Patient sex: M
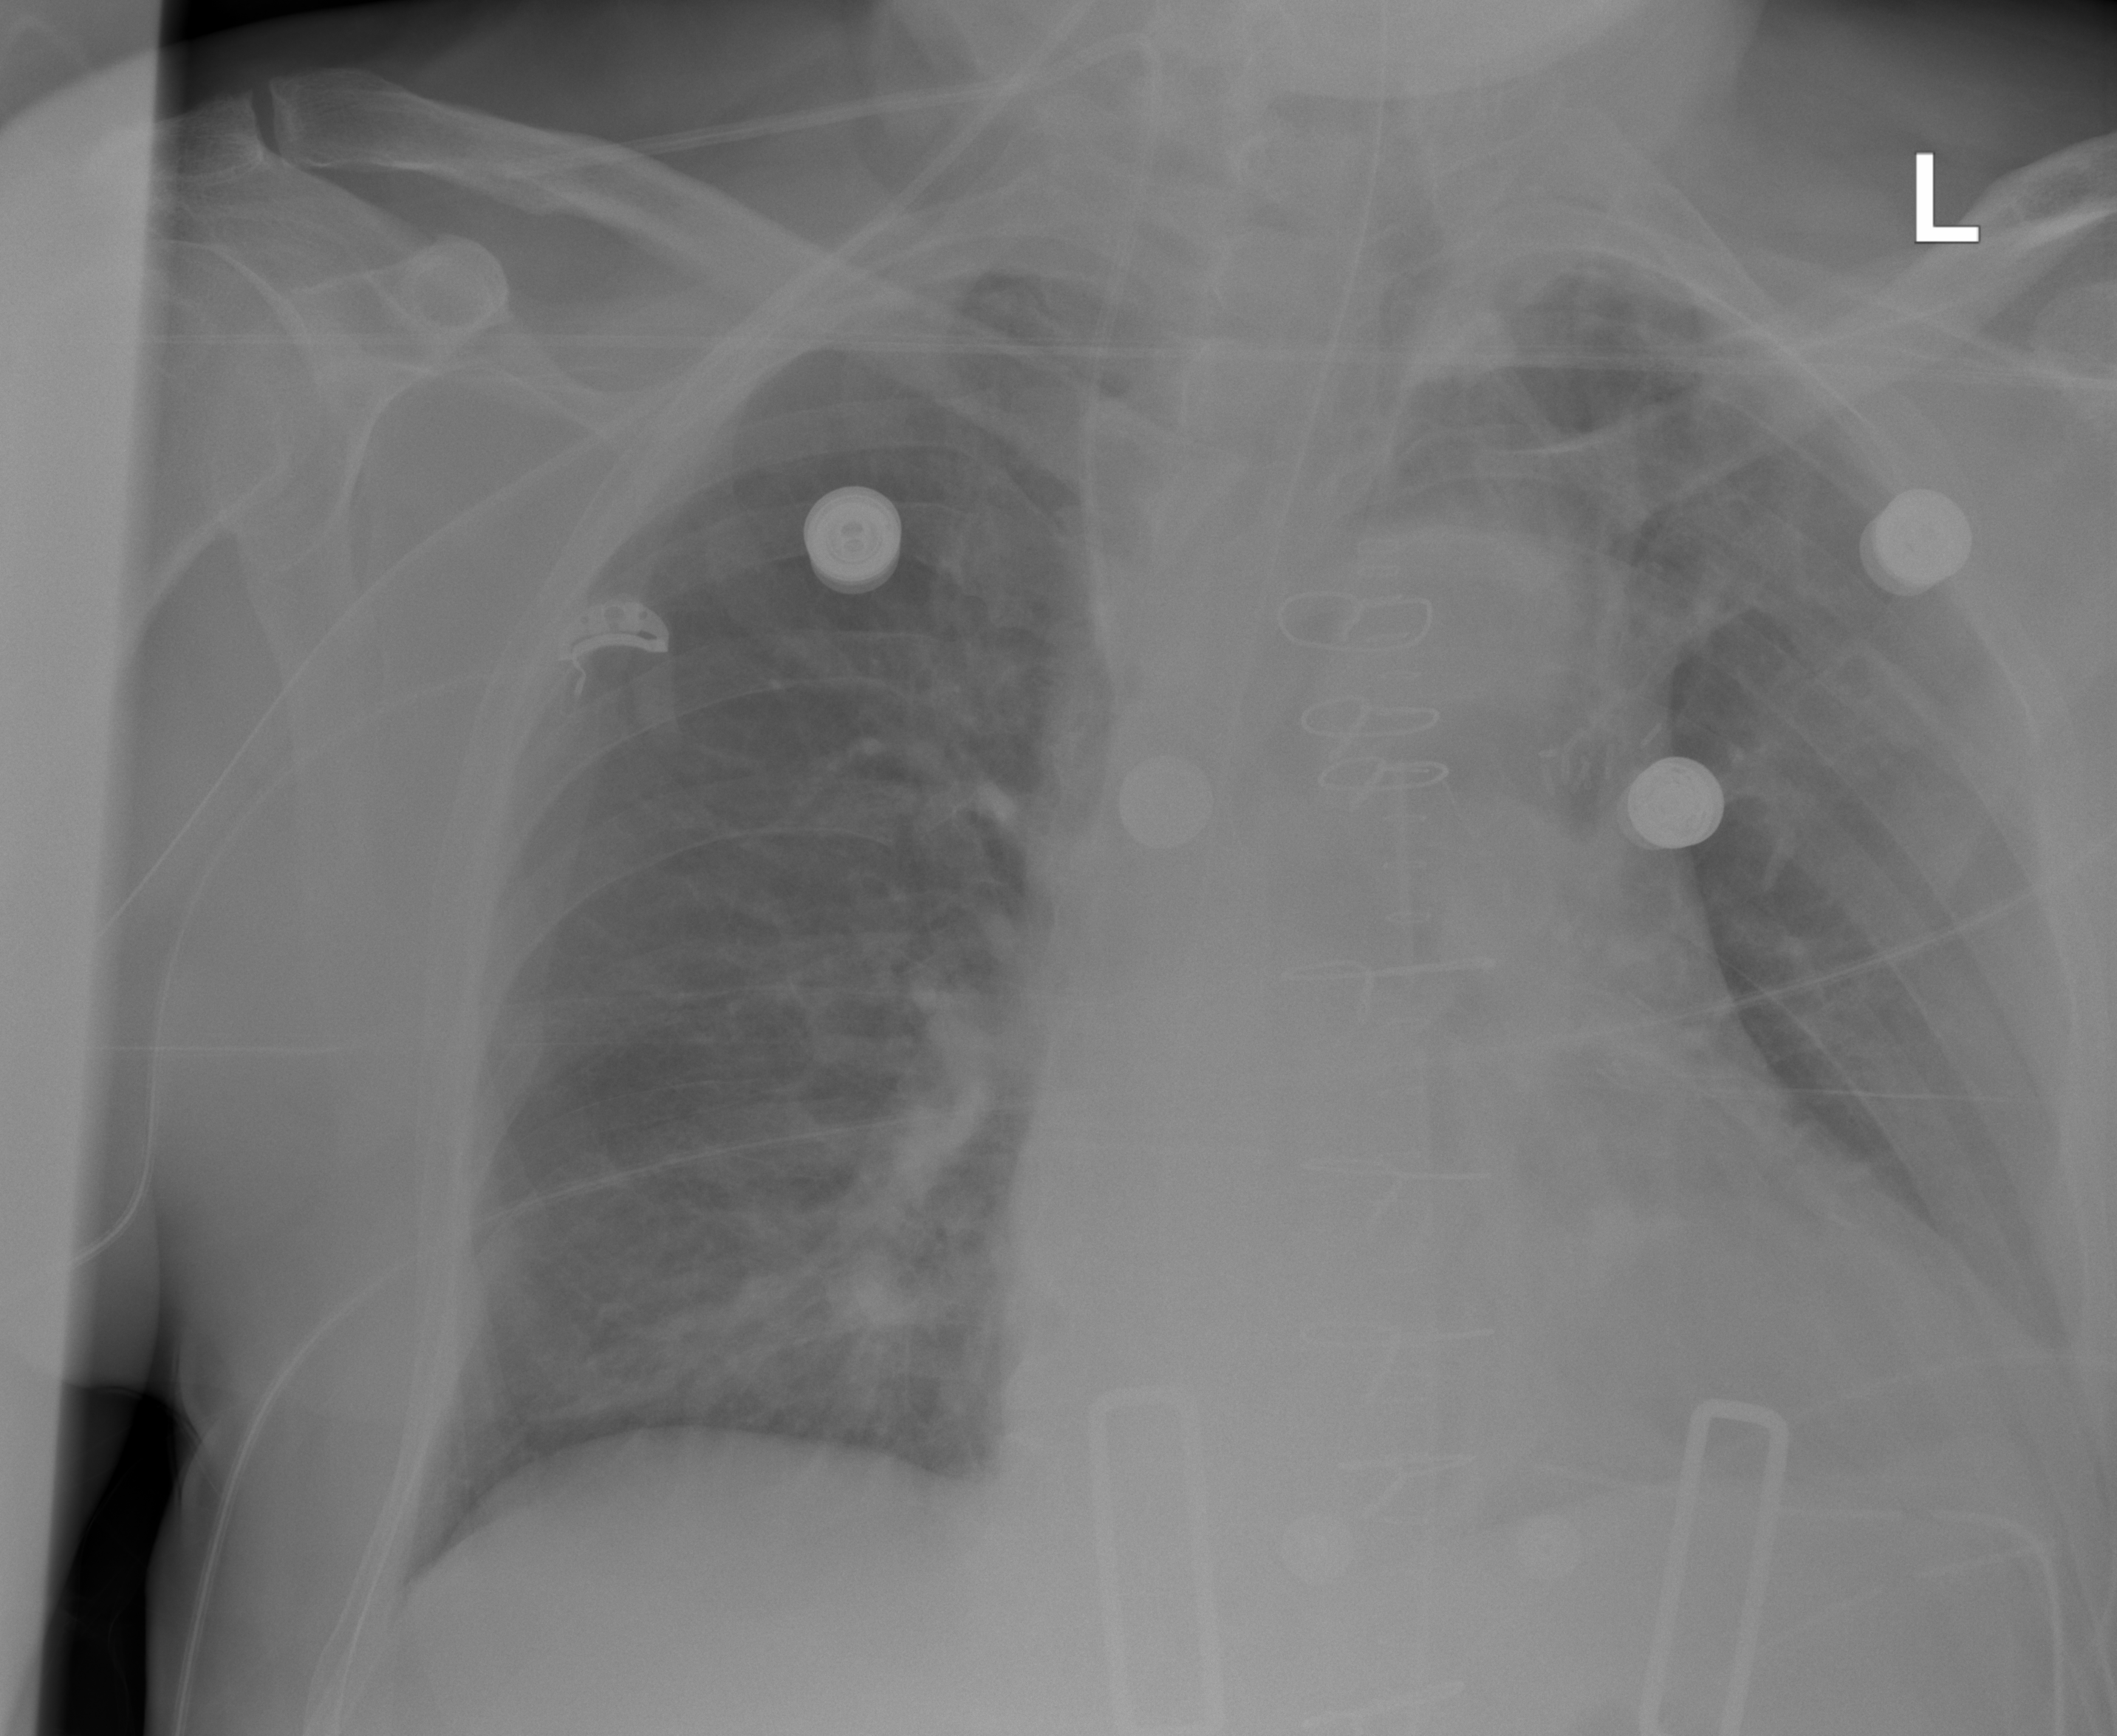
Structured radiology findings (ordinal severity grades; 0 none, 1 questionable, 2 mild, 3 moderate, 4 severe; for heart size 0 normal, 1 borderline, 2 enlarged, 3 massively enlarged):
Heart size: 2
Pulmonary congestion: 2
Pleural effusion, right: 0
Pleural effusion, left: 2
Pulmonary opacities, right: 2
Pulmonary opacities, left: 0
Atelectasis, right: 0
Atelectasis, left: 2